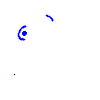
Particle: electron